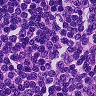
Metastatic tissue present: no